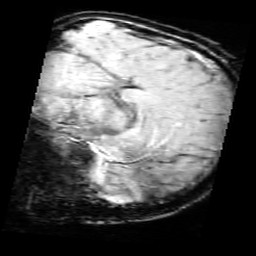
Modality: SWI
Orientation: sagittal
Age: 11
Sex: male
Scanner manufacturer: siemens
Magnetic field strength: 3 T
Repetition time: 0.027 s
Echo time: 0.02 s